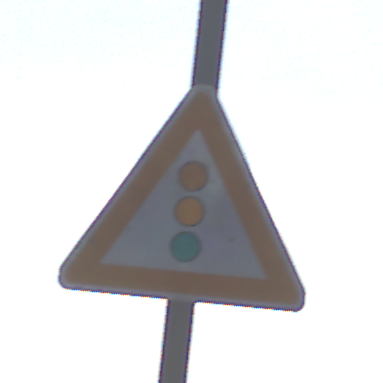
Verkehrszeichen: Lichtzeichenanlage
Umgebung: Outdoor, Nature
Tageszeit: Midday
Wetter: PartlyCloudy
Licht: Natural
Jahreszeit: NotSpecified
Kontrast: HighContrast